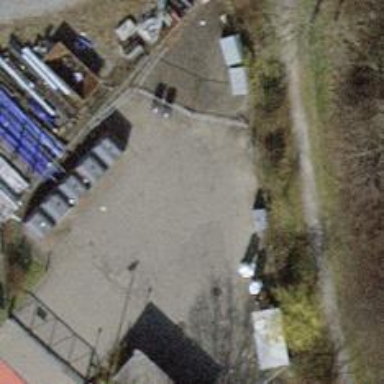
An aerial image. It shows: Recycling container at amenity designated for recycling.